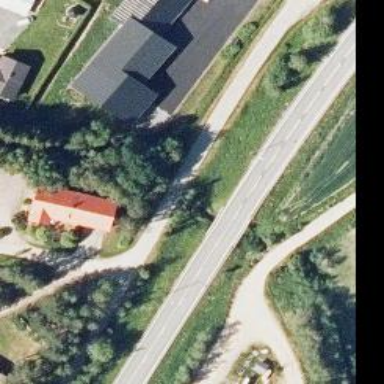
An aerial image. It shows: Residential road with bridge. The bridge includes cycle track.